Interaction volume radius: 10 \u00c5
Interaction volume height: 15 \u00c5
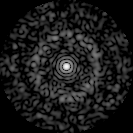
Disorder parameter: 0.8396